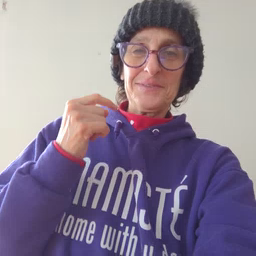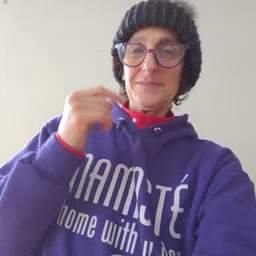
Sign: fireman